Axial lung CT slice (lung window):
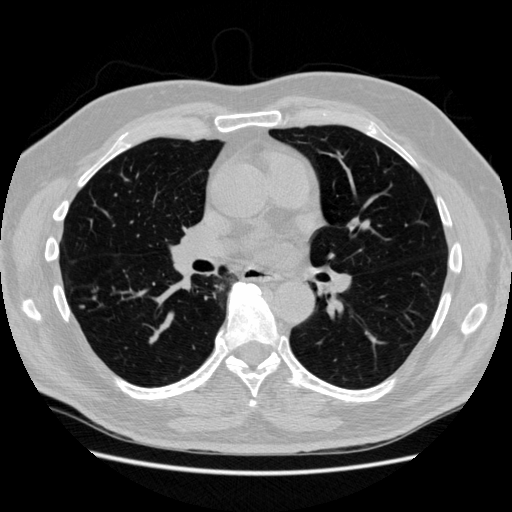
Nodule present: yes
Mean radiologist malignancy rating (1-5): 2.5